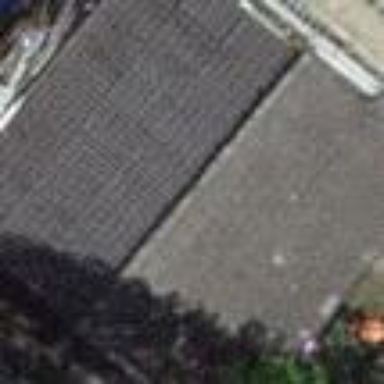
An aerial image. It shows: Shed building.